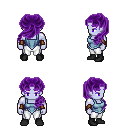
a pixel art fantasy rpg character, male body template, dark elf, purple skin, blue vest, white pants, purple princess hairstyle, cloth bracers, black shoes, four views (front, back, left, right), 2x2 character sprite sheet, small pixel art, hard edges, no anti-aliasing